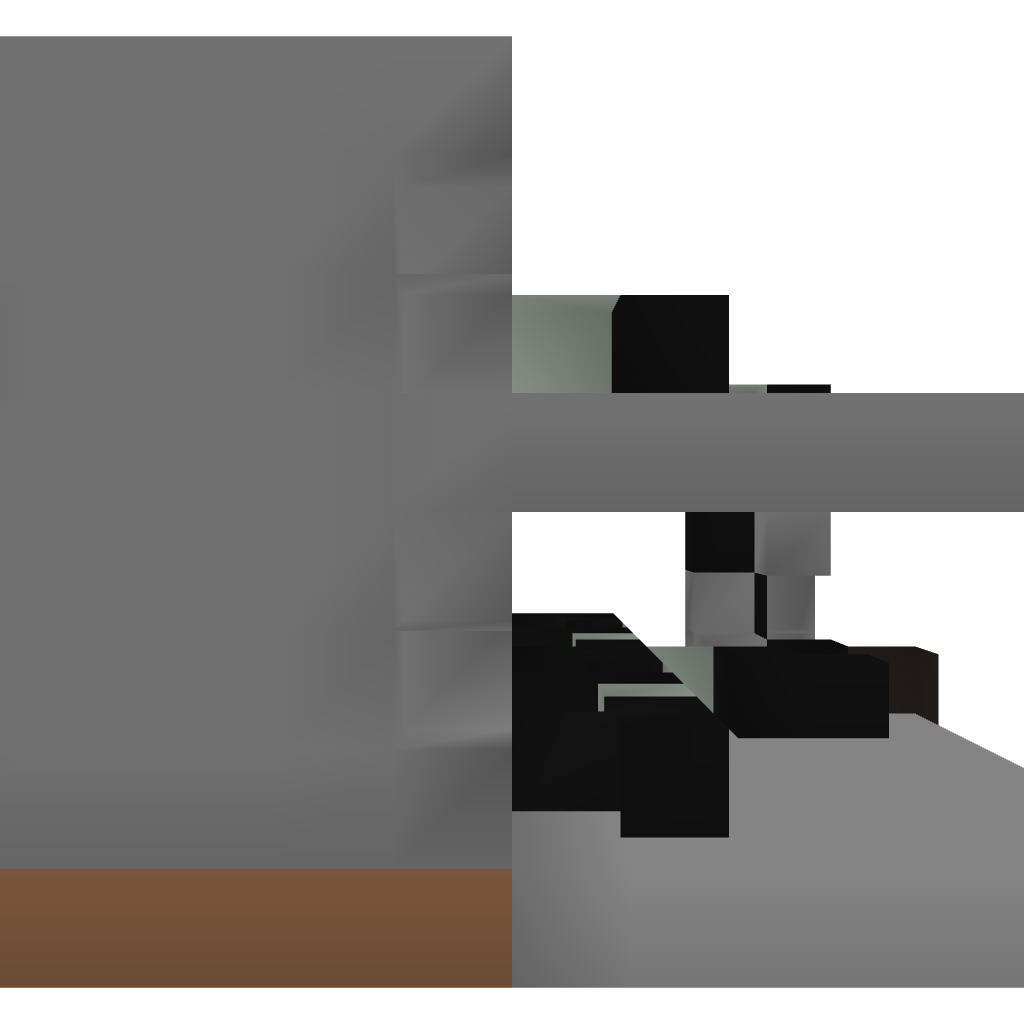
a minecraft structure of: super defence machine